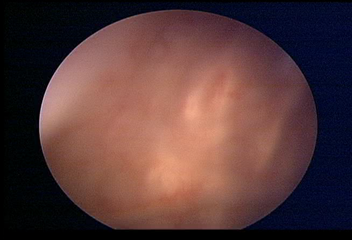
Modality: WLC
Class: Normal mucosa
Bladder cancer association: No